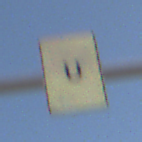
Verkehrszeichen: AnkuendigungOderFortsetzungUmleitungOhnePfeilsymbol
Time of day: Midday
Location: Outdoor (Nature)
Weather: PartlyCloudy
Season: NotSpecified
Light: Natural